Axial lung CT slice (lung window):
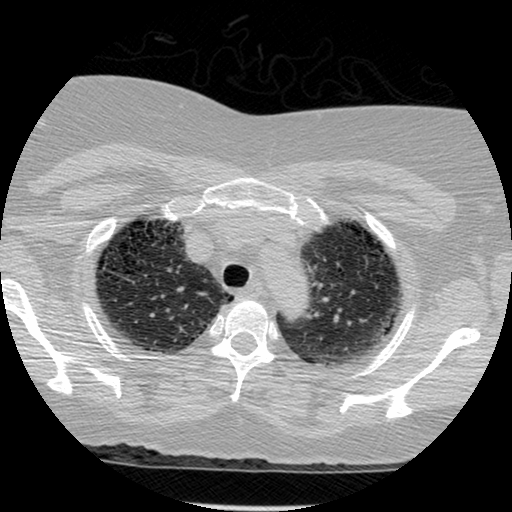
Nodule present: no